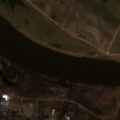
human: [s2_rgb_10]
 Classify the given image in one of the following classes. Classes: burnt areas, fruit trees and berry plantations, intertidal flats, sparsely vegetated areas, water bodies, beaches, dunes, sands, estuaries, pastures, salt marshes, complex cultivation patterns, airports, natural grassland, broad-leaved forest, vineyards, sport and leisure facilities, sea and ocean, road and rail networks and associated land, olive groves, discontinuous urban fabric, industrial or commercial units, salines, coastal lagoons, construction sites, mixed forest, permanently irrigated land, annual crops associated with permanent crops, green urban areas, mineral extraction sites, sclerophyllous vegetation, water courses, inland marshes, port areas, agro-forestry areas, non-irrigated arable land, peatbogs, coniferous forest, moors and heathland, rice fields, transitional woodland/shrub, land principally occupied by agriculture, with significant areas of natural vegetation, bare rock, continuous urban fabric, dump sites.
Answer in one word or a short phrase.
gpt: discontinuous urban fabric, industrial or commercial units, non-irrigated arable land, pastures, land principally occupied by agriculture, with significant areas of natural vegetation, water courses